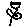
Label: flower